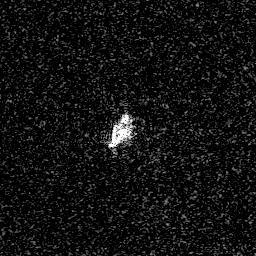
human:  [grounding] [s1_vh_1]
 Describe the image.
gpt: In the satellite image, there is  <ref>1 medium ship </ref> <box>[[41, 48, 52, 58, 0]]</box> located at center.